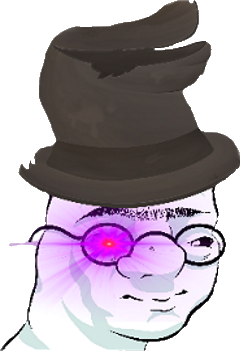
Label: 5_Zoomer